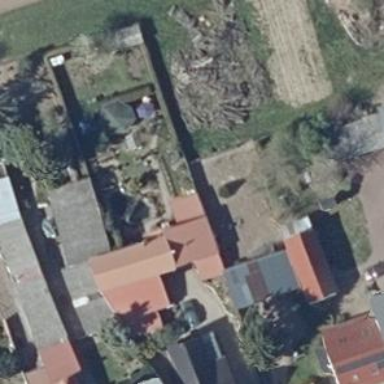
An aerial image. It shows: Shed.